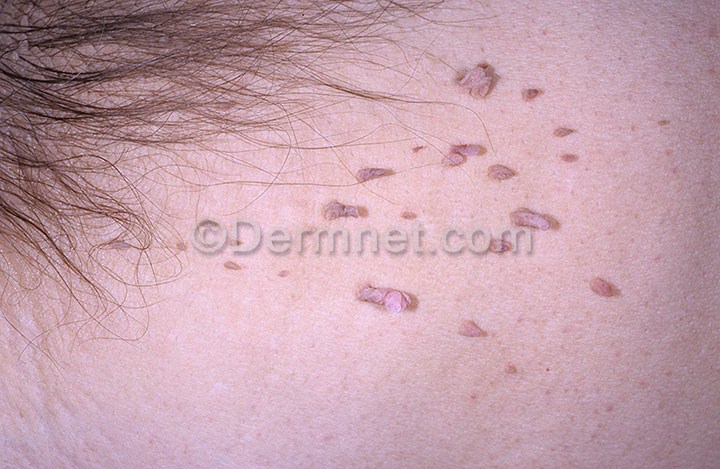
Disease: Seborrheic Keratoses and other Benign Tumors